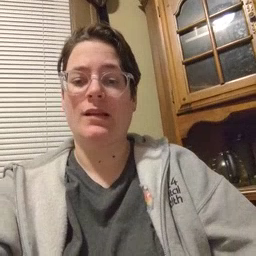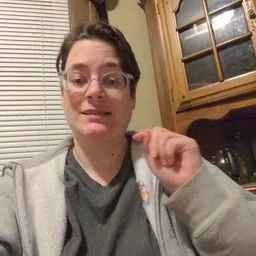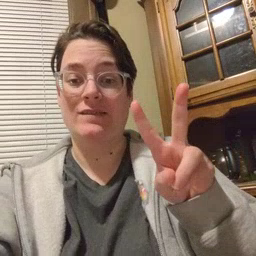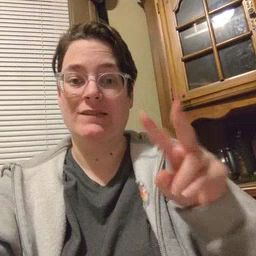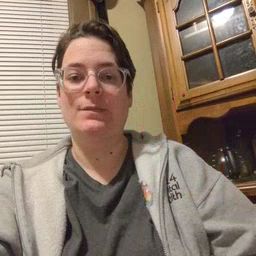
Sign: TV